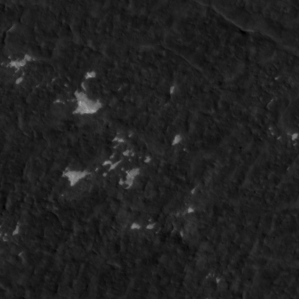
Label: non_frost